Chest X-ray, PA view. Patient: 69 years old, sex M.
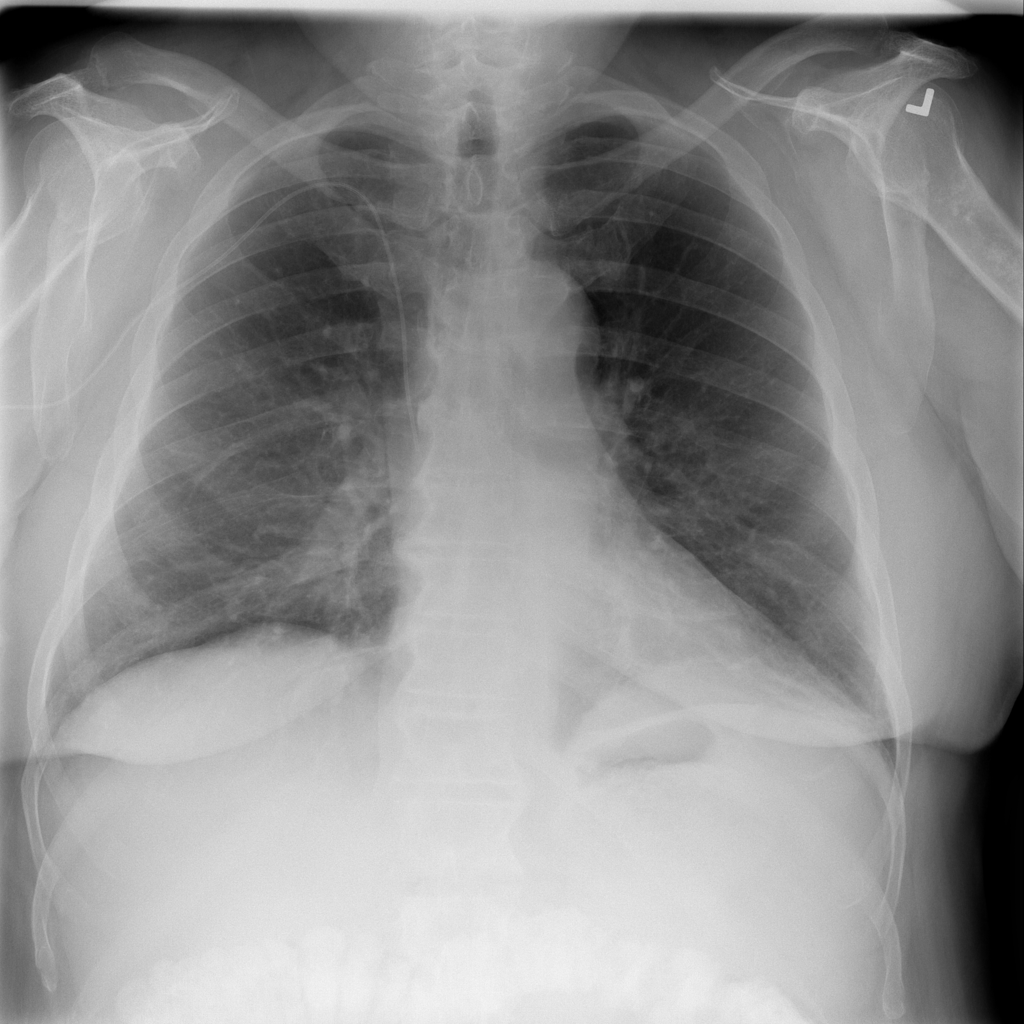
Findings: Hernia